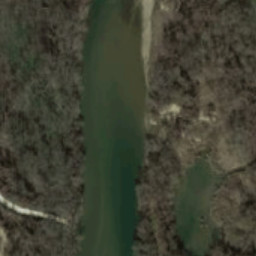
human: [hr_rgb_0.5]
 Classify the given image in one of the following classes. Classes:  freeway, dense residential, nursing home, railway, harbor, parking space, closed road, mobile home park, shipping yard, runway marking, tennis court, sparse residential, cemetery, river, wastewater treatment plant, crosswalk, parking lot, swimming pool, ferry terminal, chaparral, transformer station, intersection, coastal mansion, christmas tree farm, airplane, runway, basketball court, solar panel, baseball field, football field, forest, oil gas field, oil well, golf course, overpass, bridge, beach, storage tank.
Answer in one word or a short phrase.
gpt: river